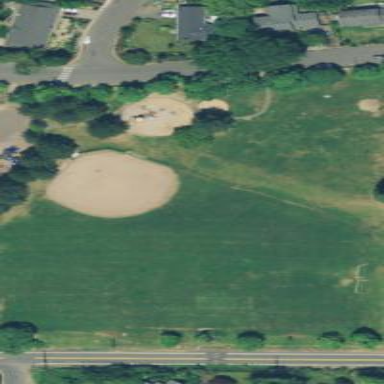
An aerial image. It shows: Baseball pitch for leisure land.